Field crop: maize
Growth stage: 2
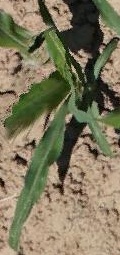
Species: maize